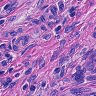
Metastatic tissue present: yes